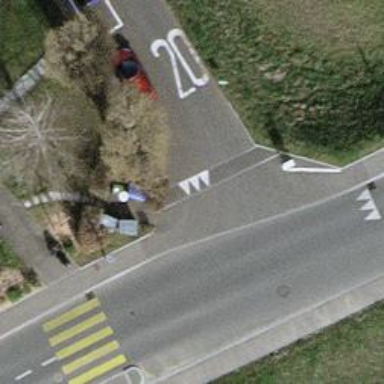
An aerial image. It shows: Unmarked crossing on the road.